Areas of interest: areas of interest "Xi'an Engineering University Jinhua Campus Library"
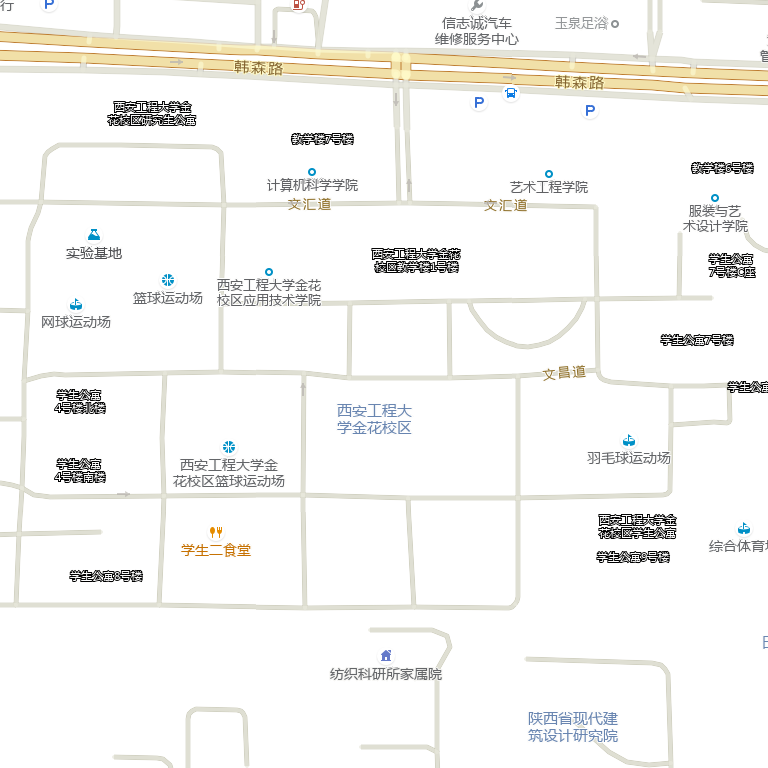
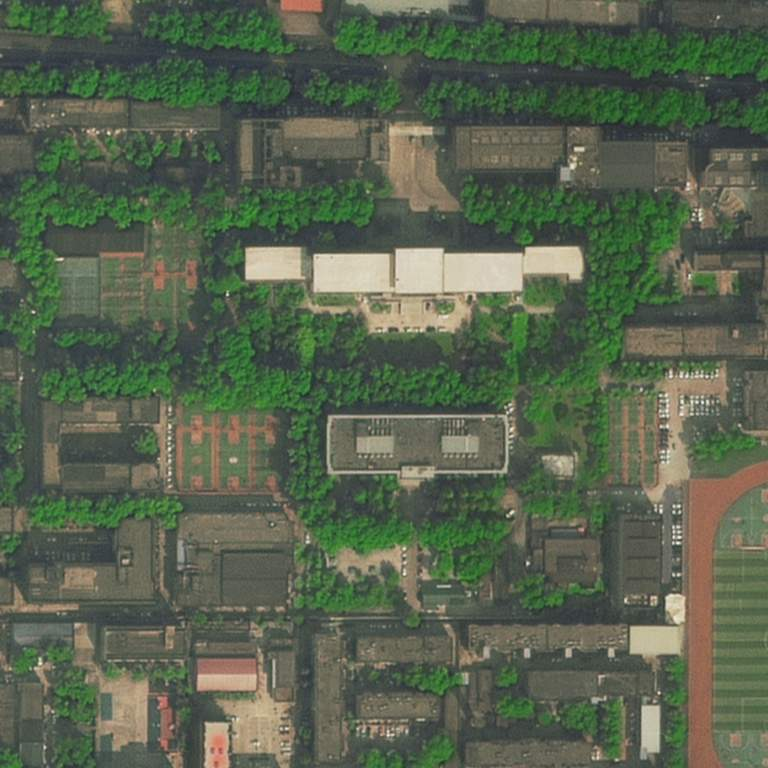